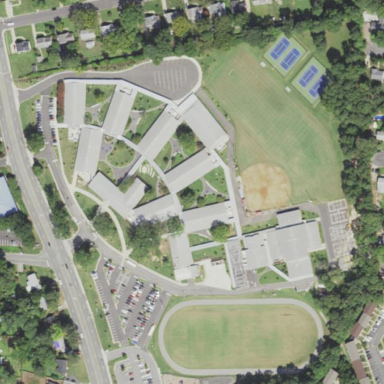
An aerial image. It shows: School.